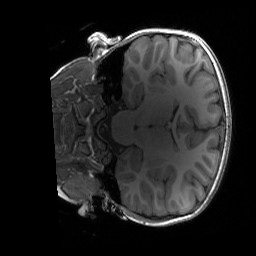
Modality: T1w
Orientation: coronal
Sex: female
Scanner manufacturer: siemens
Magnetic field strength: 3 T
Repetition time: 1.9 s
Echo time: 0.00243 s